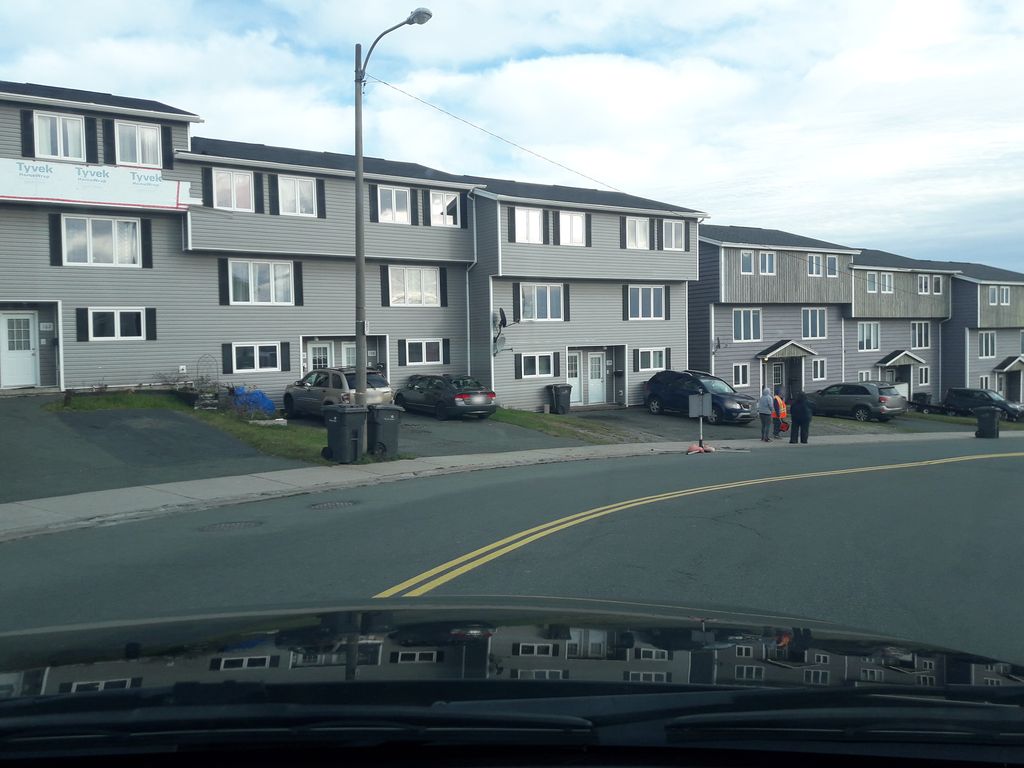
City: st_johns